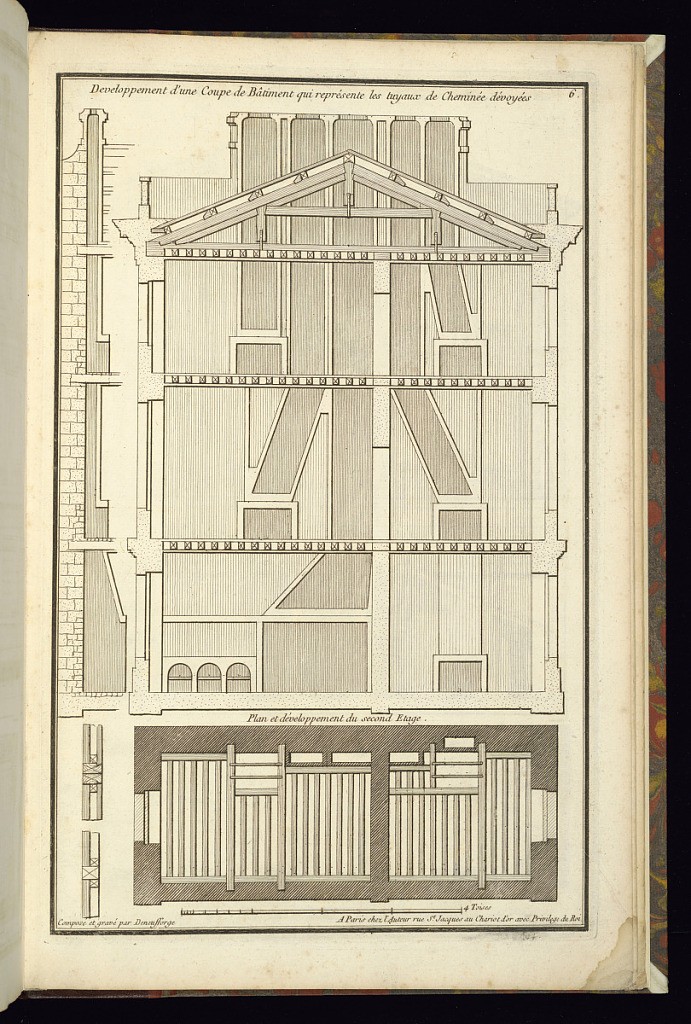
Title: Developpement d'une Coupe de Bâtiment qui représente les tuyaux de Cheminée dévoyées
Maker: Jean-François de Neufforge, Flemish, 1714–1791
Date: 1768
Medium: Engraving on paper
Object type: Print
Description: Cross Section of a building showing the vent work of a fireplace. The plate is signed and numbered.